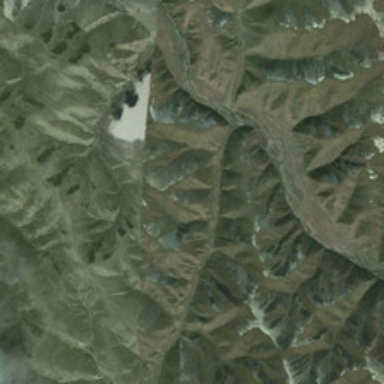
This is a big mountain .